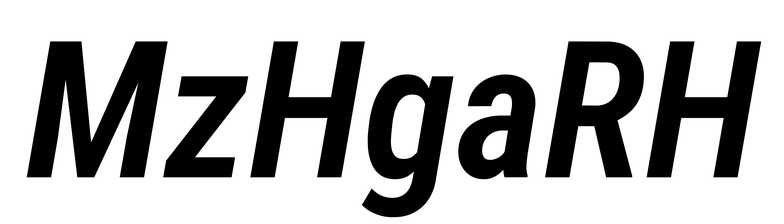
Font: Roboto-Italic_Condensed_SemiBold_Italic